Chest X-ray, PA view. Patient: 64 years old, sex M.
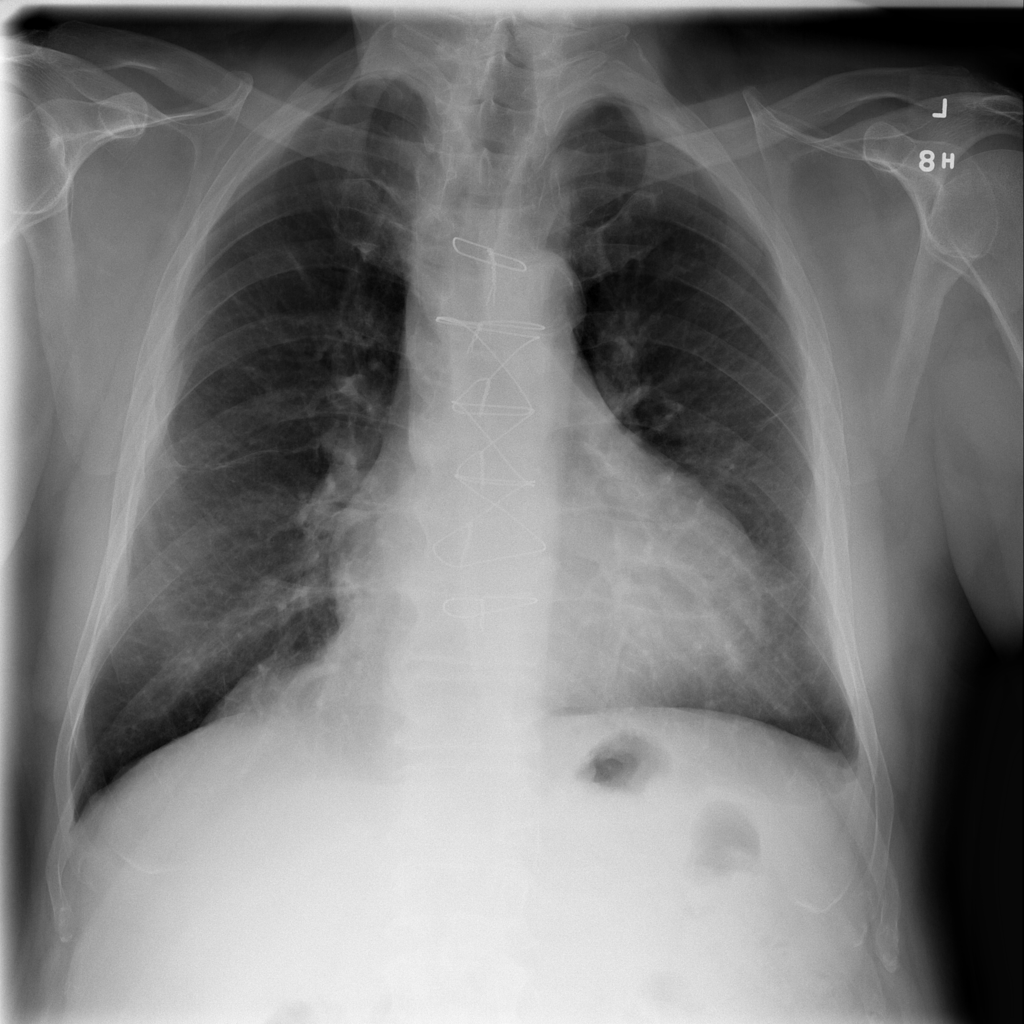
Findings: Cardiomegaly, Pleural_Thickening